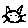
Label: cat